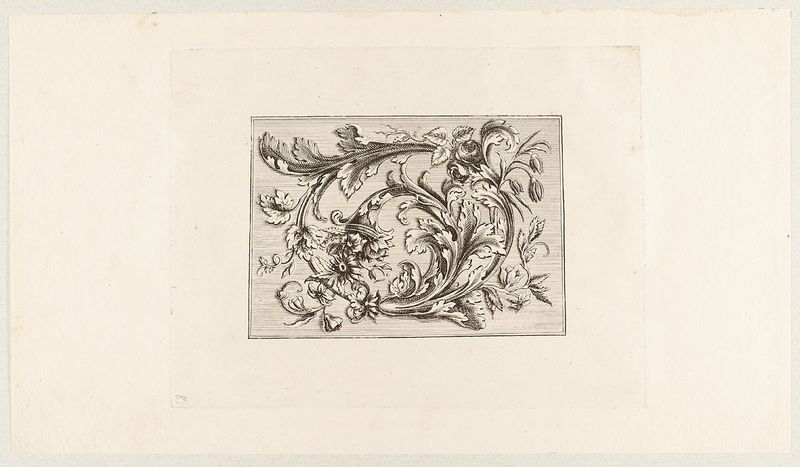
Titel: Laubfüllung, Blatt aus der Folge 'Neu inventirtes Formular Büchlein vor Gold und Silber Arbeiter auch andere Künstler sehr dienlich'
Künstler: Johann Jacob Biller
Standort: Hamburg
Institution: Museum für Kunst und Gewerbe Hamburg
Schlagwörter: barock, papier, grafik, graphik, fotografie, photographie, druckgraphik, druckgrafik, stich, laubwerk, blattwerk, kupferstich, bandelwerk, reproduktionen, barockzeit, barockzeitalter, druckerzeugnisse, ornamentstich, vorlageblätter